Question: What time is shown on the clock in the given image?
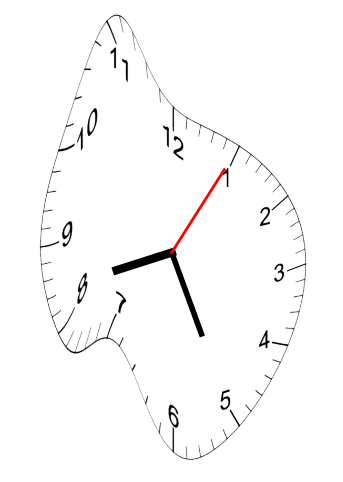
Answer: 08:25:05